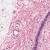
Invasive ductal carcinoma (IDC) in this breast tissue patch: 0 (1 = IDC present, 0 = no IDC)